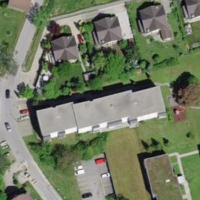
EUNIS habitat code: 54
Species observed at this site:
Vicia sepium